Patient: sex M, age 66
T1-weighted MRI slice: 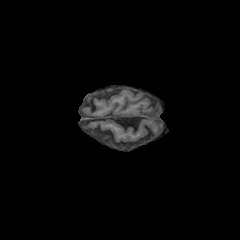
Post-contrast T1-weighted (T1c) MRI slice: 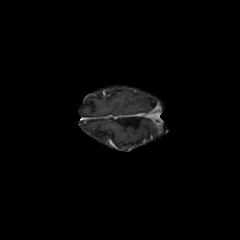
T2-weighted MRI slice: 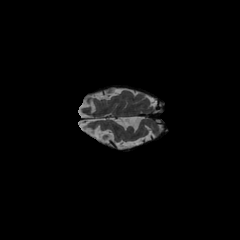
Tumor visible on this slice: no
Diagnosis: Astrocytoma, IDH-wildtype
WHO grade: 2